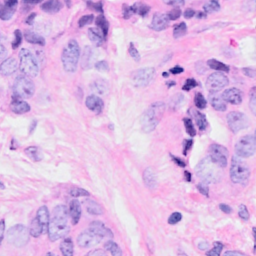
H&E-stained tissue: Breast